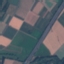
Land use / land cover: Highway